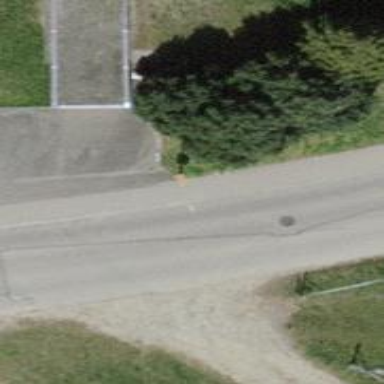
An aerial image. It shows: Bus stop with platform for public transport.